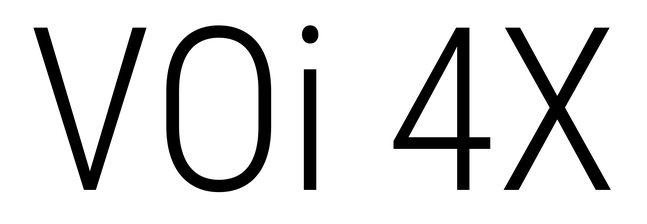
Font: Roboto_Condensed_Light